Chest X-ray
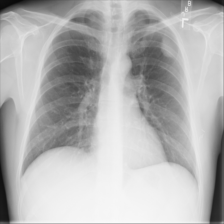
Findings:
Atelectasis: negative
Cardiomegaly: negative
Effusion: negative
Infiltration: negative
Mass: negative
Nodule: negative
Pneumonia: negative
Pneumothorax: negative
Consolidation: negative
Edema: negative
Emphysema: negative
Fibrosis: negative
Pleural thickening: negative
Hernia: negative